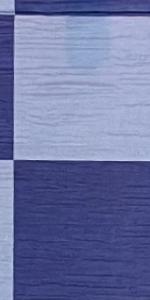
Label: Empty